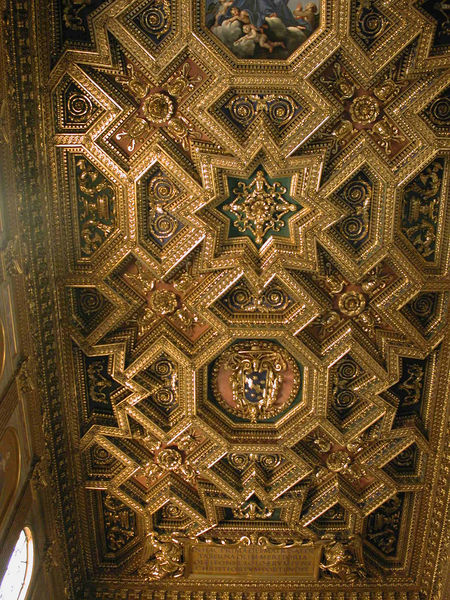
Titel: Santa Maria in Trastevere, Rom
Standort: Rom, S. Maria in Trastevere (EU - I - Latium)
Schlagwörter: wolken, grün, blume, blumen, braun, fenster, holz, licht, orange, blüte, rosen, rot, schloss, malerei, muster, barock, feld, felder, kirche, gold, decke, engel, relief, schrift, italien, banner, inschrift, ornamente, stuck, gewölbe, kreuz, stern, sterne, holzdecke, schnitzerei, fries, wappen, gesims, kreuze, üppig, fresken, kassettendecke, stuckdecke, kunsthandwerk, acht, achteck, grün rot, deckenmalerei, sternen, schrifttafel, kringel, tafeldecke, kastendecke, böumen, einlassungen, gefache, einlassung, 8, geschnittz, holzkasetten